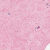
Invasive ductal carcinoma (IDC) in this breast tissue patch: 0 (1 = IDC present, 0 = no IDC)